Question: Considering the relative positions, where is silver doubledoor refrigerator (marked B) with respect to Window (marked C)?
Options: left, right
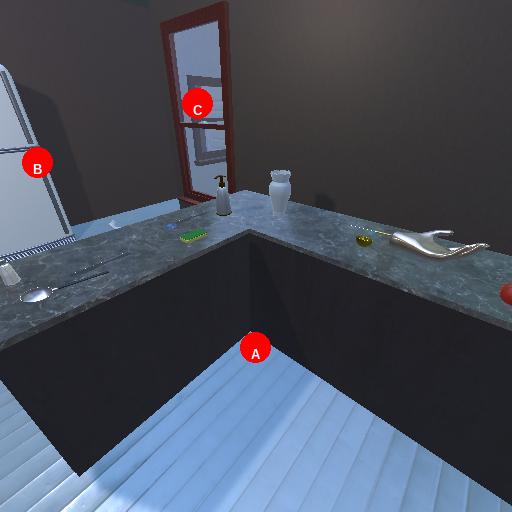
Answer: left